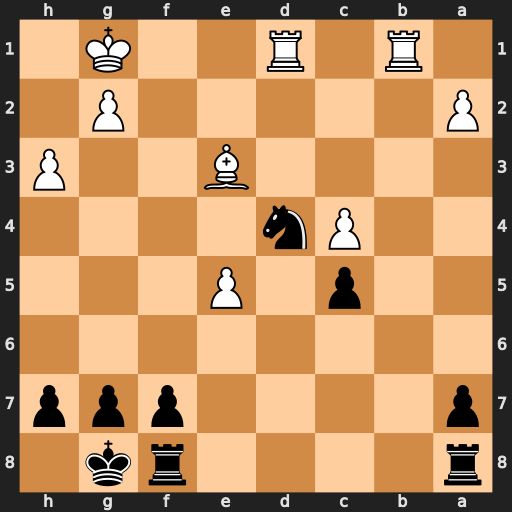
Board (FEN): r4rk1/p4ppp/8/2p1P3/2Pn4/4B2P/P5P1/1R1R2K1
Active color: b
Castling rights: -
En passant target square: -
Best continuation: Ne2+ Kf2 Nc3 Ra1 Nxd1+